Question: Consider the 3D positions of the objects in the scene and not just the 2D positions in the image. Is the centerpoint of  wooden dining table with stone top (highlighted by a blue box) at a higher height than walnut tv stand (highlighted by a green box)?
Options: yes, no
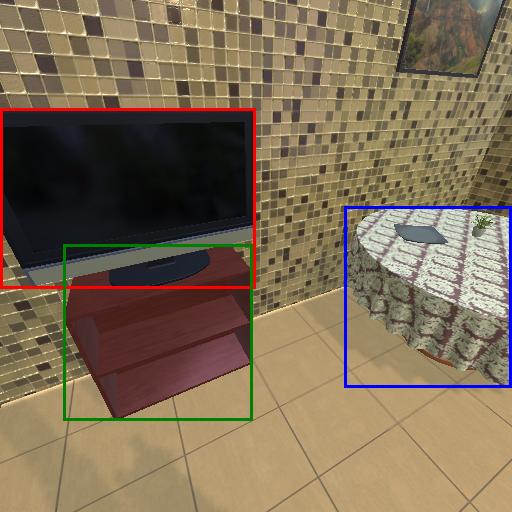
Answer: yes